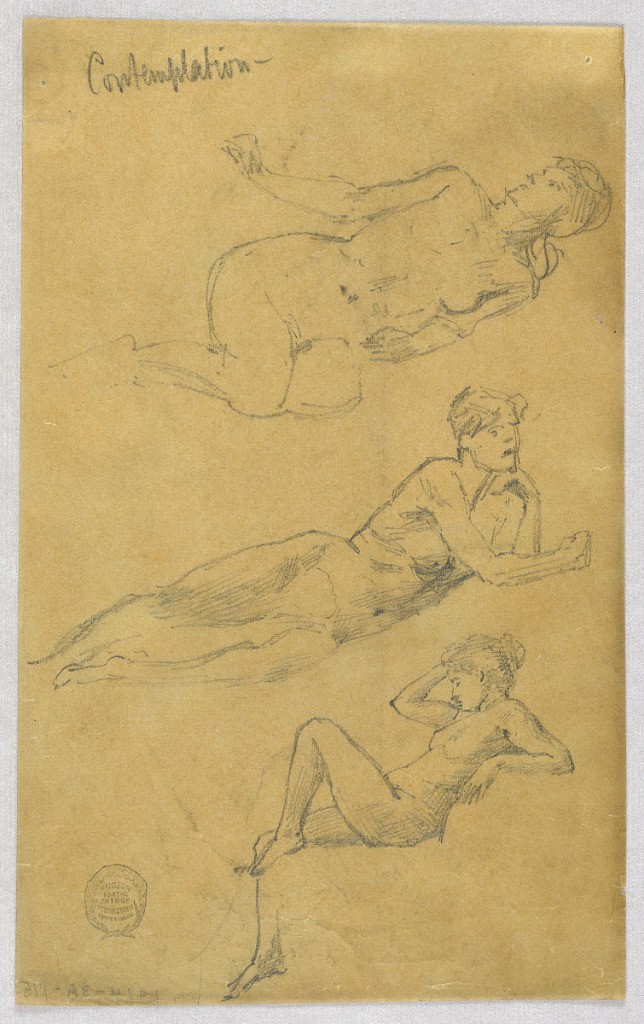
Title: Three Sketches of Female Nudes
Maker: Francis Augustus Lathrop, American, 1849–1909
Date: ca. 1895
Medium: Graphite on tracing paper
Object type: Drawing
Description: Three sketches of female nudes in semi-reclining positions.